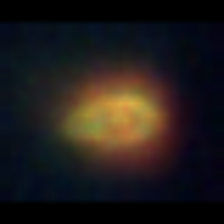
Taxon: NanoPlankton
Group: Other